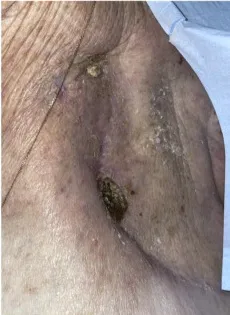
Timeline of events and interval images of the chest wall lesion. Posterolateral view on routine follow-up visit (Month 29).
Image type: medical_photograph (skin_photograph)